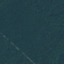
Label: Forest